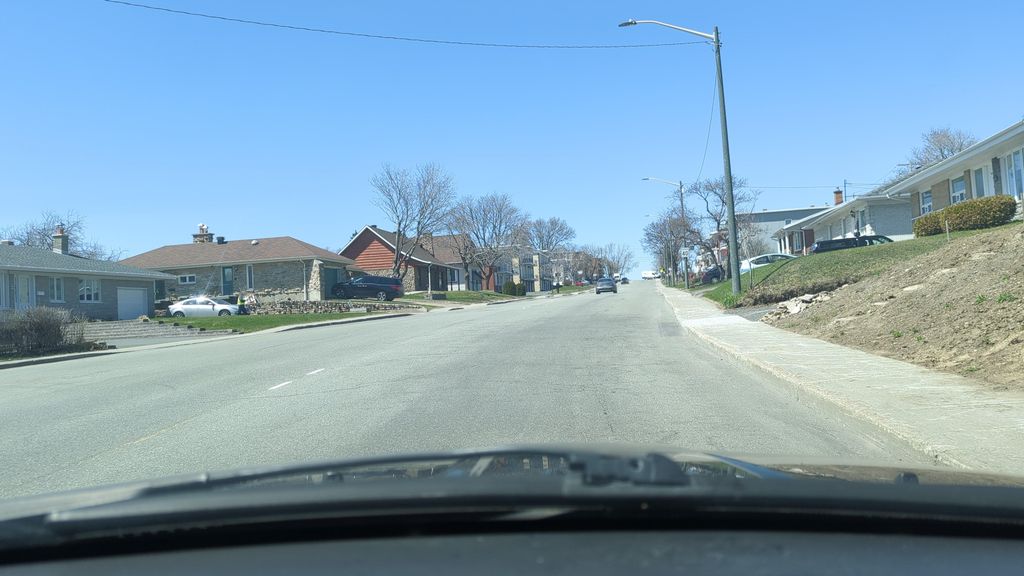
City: quebec_city